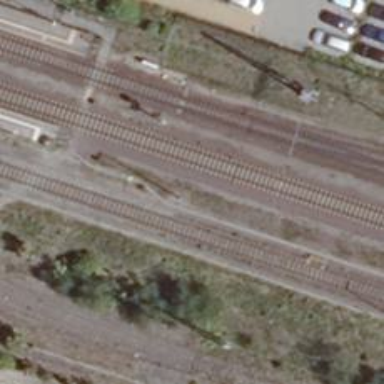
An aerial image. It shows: Railway switch with the turnout on the left side.